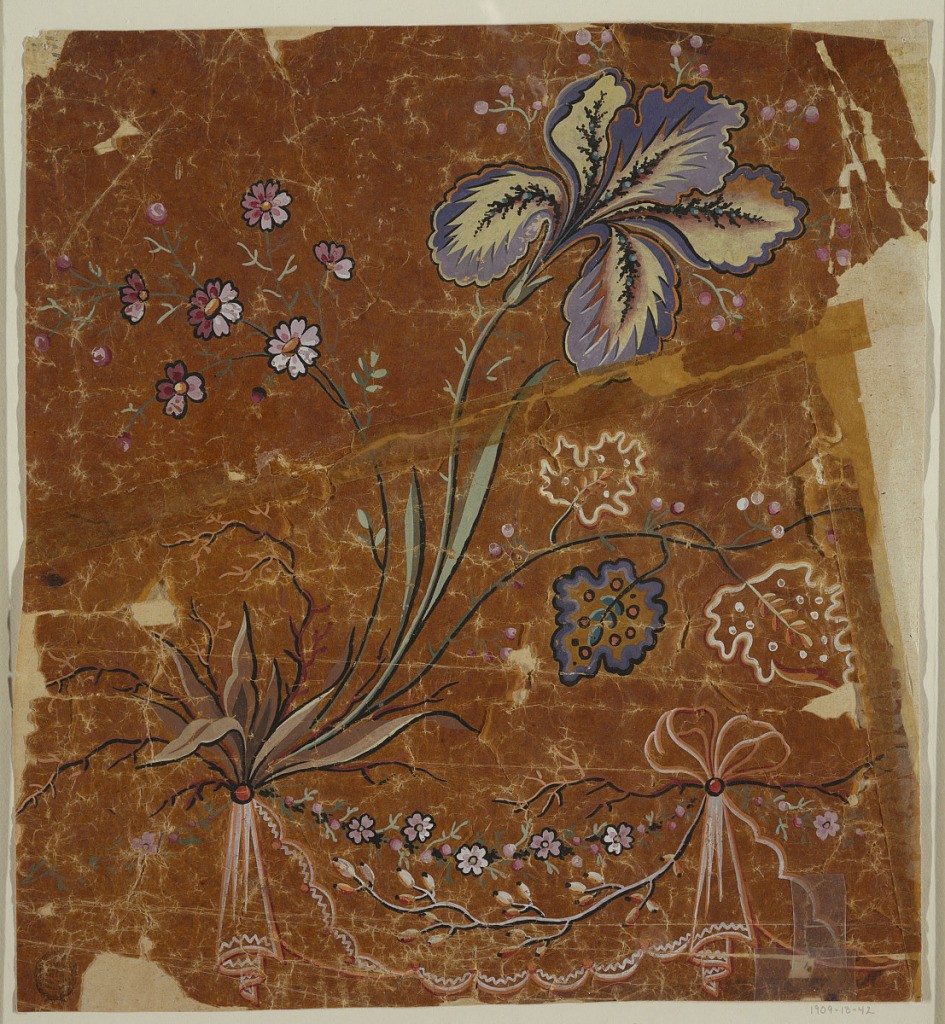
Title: Design for an Embroidered or Woven Border
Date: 1815–1840
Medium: Brush and gouache on oily tracing paper
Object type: Drawing
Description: Fantastical plants are horizontally connected by lace festoons. Most of one plant and a part of a bough of another are shown.